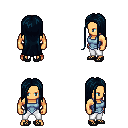
a pixel art fantasy rpg character, male body template, human, tanned skin, blue vest, white pants, raven extra-long hairstyle, ghillies, four views (front, back, left, right), 2x2 character sprite sheet, small pixel art, hard edges, no anti-aliasing